Question: I am unable to view the server status and Manager App page in Tomcat.

Though I configured the username and password in 'tomcat-users.xml',it doesn't accept the combination and shows this message :
'''
401 Unauthorized
You are not authorized to view this page. If you have not changed any configuration files, please examine the file conf/tomcat-users.xml in your installation. That file must contain the credentials to let you use this webapp.
For example, to add the manager-gui role to a user named tomcat with a password of s3cret, add the following to the config file listed above.
<role rolename="manager-gui"/>
<user username="tomcat" password="s3cret" roles="manager-gui"/>
Note that for Tomcat 7 onwards, the roles required to use the manager application were changed from the single manager role to the following four roles. You will need to assign the role(s) required for the functionality you wish to access.
manager-gui - allows access to the HTML GUI and the status pages
manager-script - allows access to the text interface and the status pages
manager-jmx - allows access to the JMX proxy and the status pages
manager-status - allows access to the status pages only
The HTML interface is protected against CSRF but the text and JMX interfaces are not. To maintain the CSRF protection:
Users with the manager-gui role should not be granted either the manager-script or manager-jmx roles.
If the text or jmx interfaces are accessed through a browser (e.g. for testing since these interfaces are intended for tools not humans) then the browser must be closed afterwards to terminate the session.
'''
I edited 'tomcat-users.xml' as :
'''
<tomcat-users>
<role rolename="admin"/>
<role rolename="admin-gui"/>
<role rolename="manager"/>
<role rolename="manager-gui"/>
<user username="suhail" password="suhail" roles="admin,admin-gui,manager,manager-gui"/>
</tomcat-users>
'''
I put the username and password as 'suhail'. Why doesn't it accept the combination ?
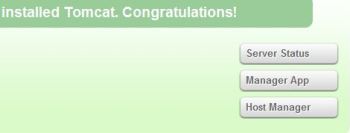
Answer: I was starting the server 'Tomcat' from my IDE . So,I had to change the configuration from Netbeans settings :

Now it works as expected !